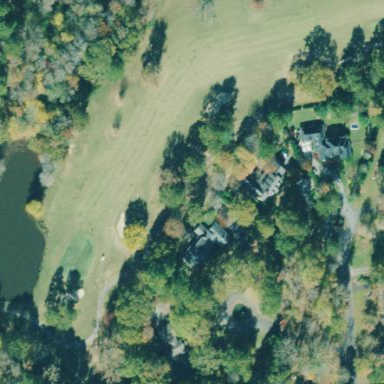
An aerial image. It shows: Grassy area designated as golf fairway.